Field crop: maize
Growth stage: 2
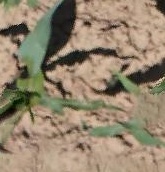
Species: maize